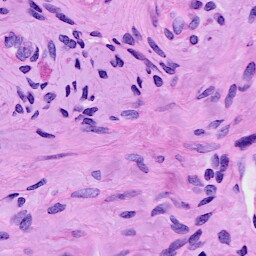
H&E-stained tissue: Cervix